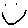
Label: smiley face